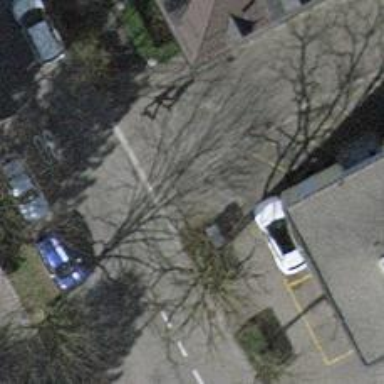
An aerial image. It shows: Asphalt sidewalk along the footway.